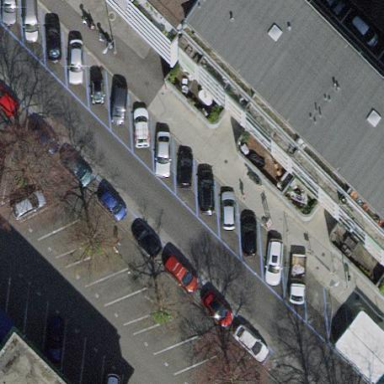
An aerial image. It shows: Normal parking space available at the amenity.